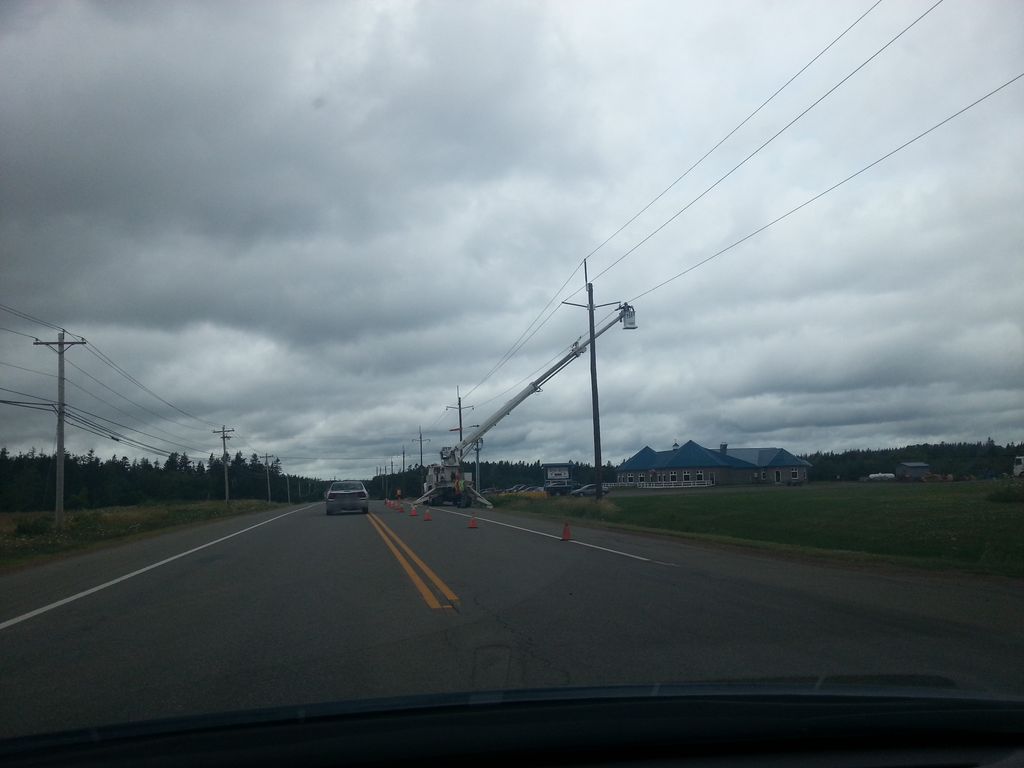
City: charlottetown